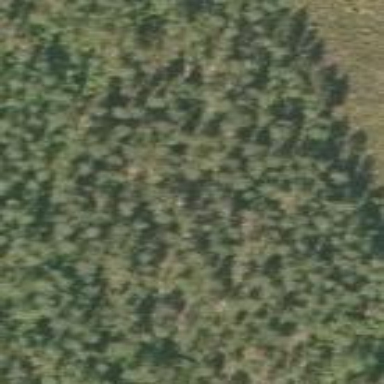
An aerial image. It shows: Woodland with needle-leaved trees.